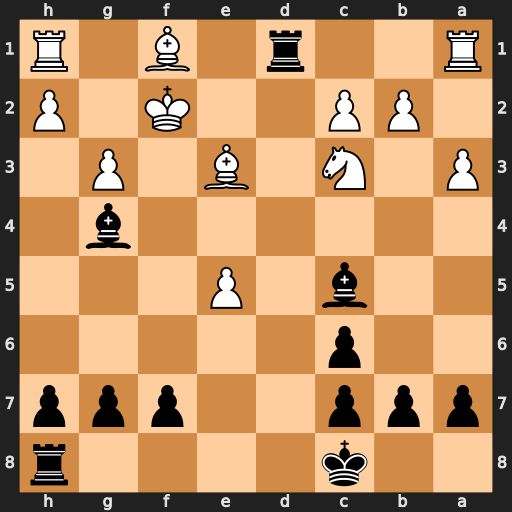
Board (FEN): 2k4r/ppp2ppp/2p5/2b1P3/6b1/P1N1B1P1/1PP2K1P/R2r1B1R
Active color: b
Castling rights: -
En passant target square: -
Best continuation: Bxe3+ Kxe3 Rxa1 Bg2 Rxh1